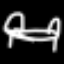
Label: bed